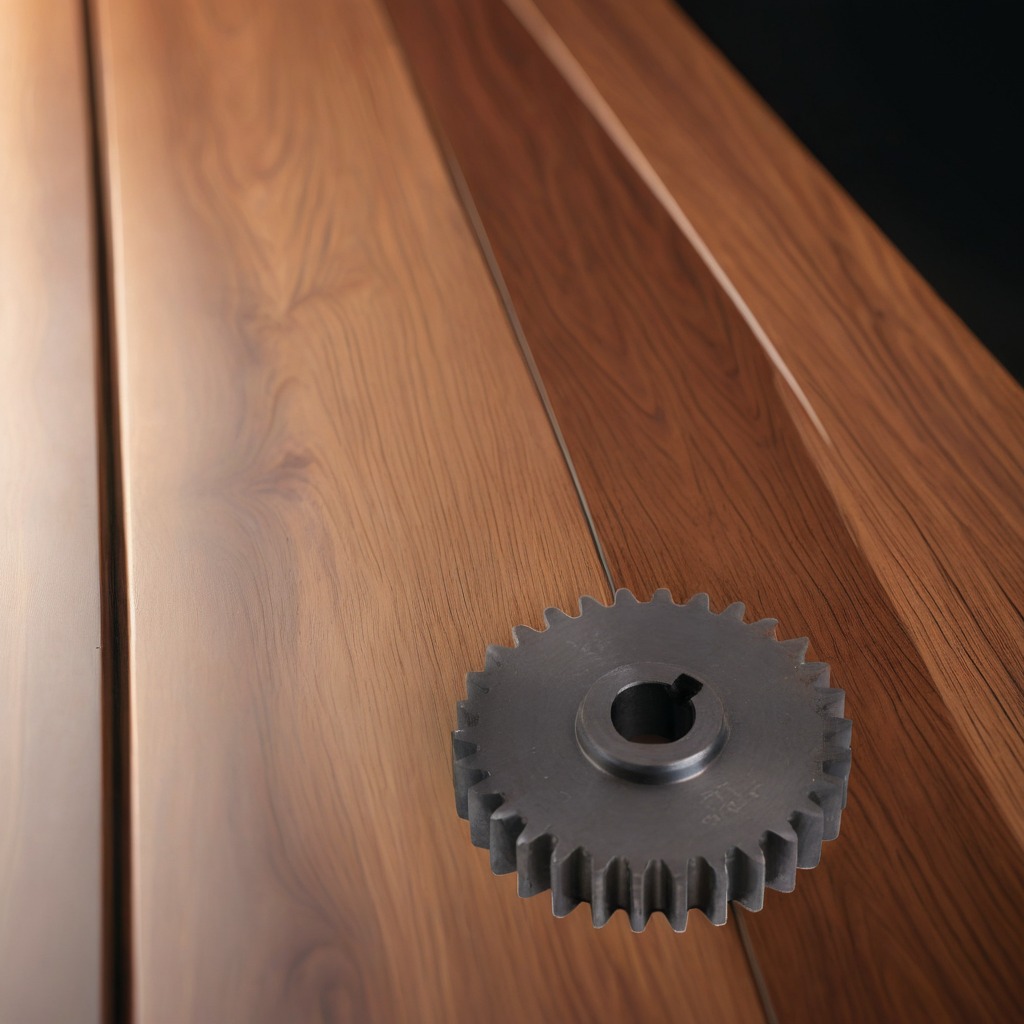
A steel gear with teeth is lying on a wooden table in a carpentry studio.